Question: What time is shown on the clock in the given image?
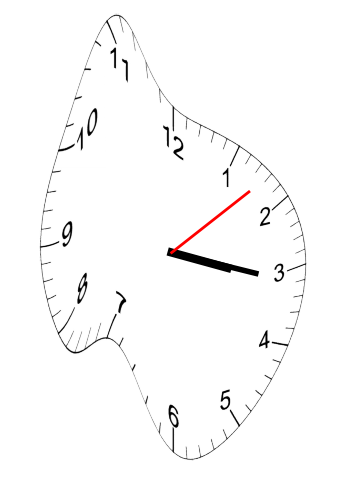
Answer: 03:16:08